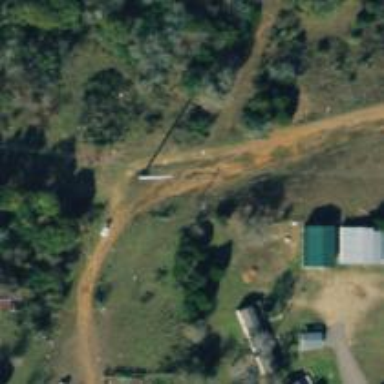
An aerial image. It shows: Power pole.